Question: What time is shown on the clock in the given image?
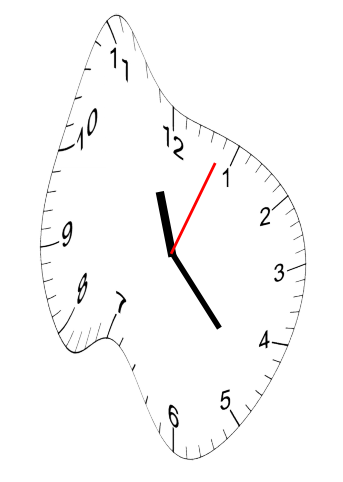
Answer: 11:23:04